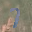
Label: 7